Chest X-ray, AP view. Patient: 47 years old, sex M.
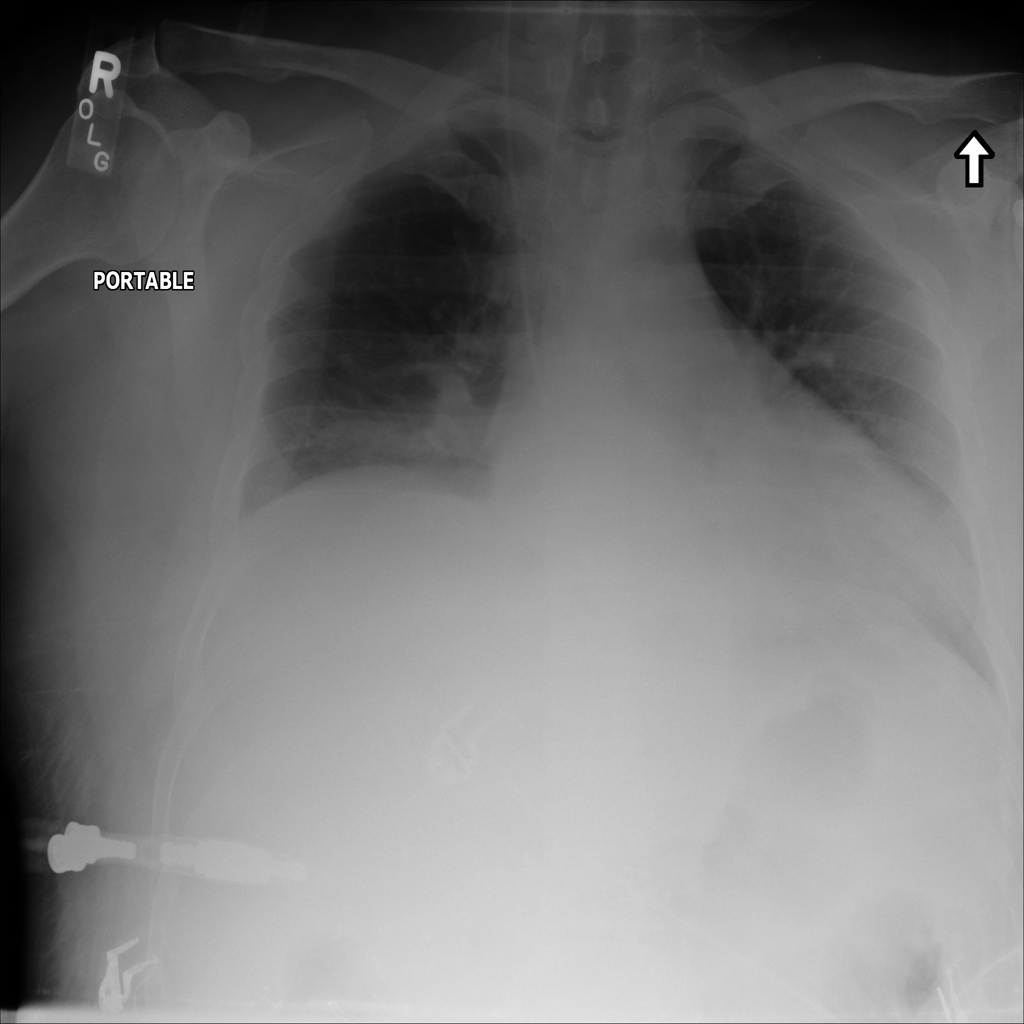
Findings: No Finding